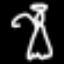
Label: angel